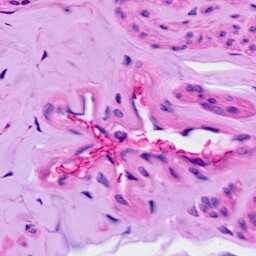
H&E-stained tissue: Ovarian